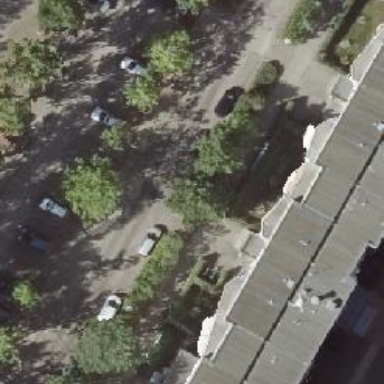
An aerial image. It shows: Residential road with concrete surface. There is on-street parallel parking available on the left side of the road.